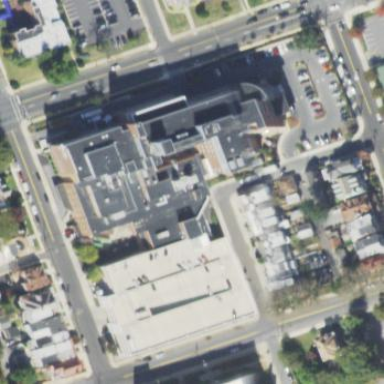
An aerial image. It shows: Hospital providing healthcare services.